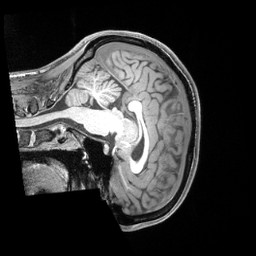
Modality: T1w
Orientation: sagittal
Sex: female
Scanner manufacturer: siemens
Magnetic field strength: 3 T
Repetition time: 2.4 s
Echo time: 0.00222 s